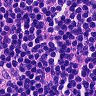
Metastatic tissue present: no